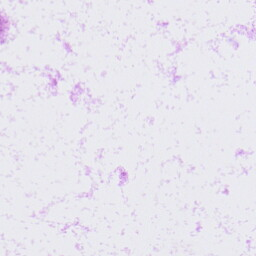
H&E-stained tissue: LymphNode